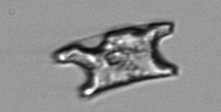
Label: Eucampia